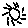
Label: sun